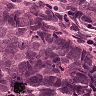
Metastatic tissue present: yes